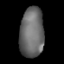
Tissue: lung
Cell type: Epithelial cells
Senescence score: 0.2163
Nuclear area (px): 1174
Mean DAPI intensity: 106.23